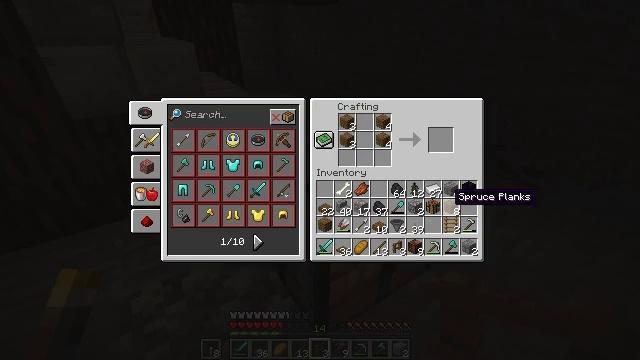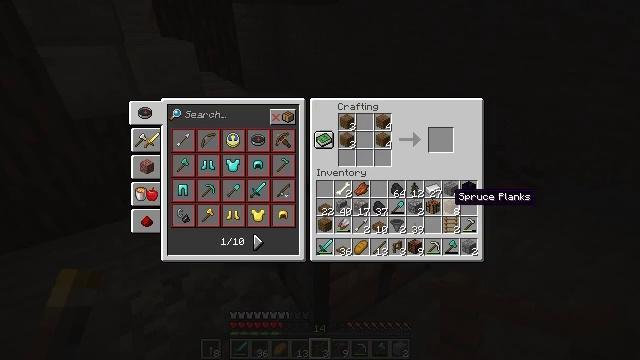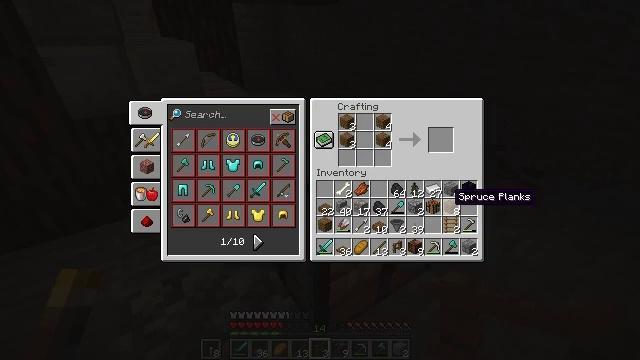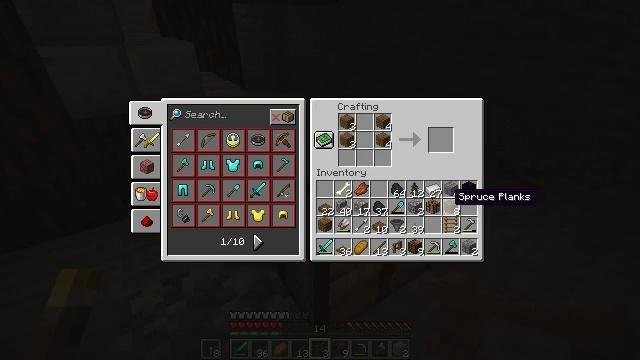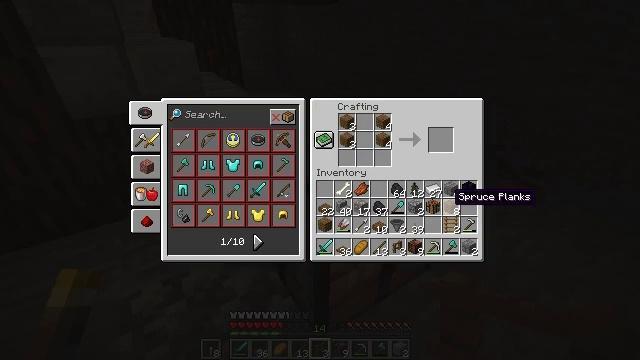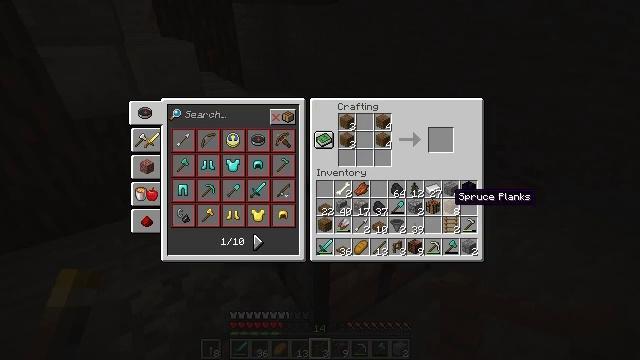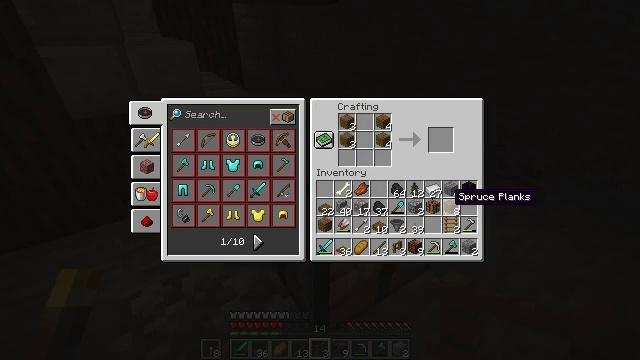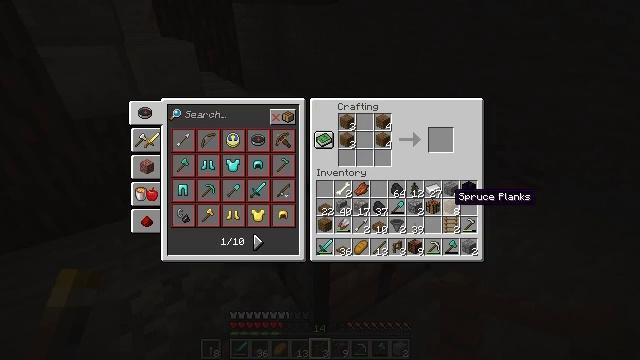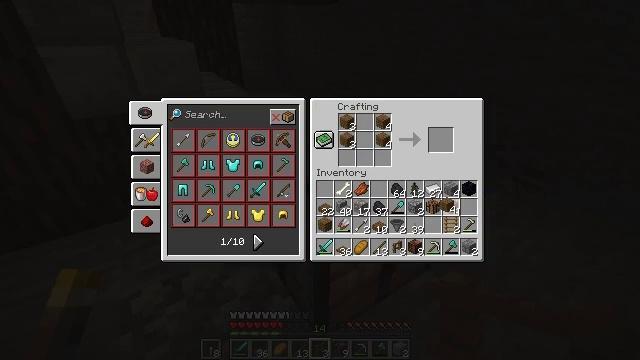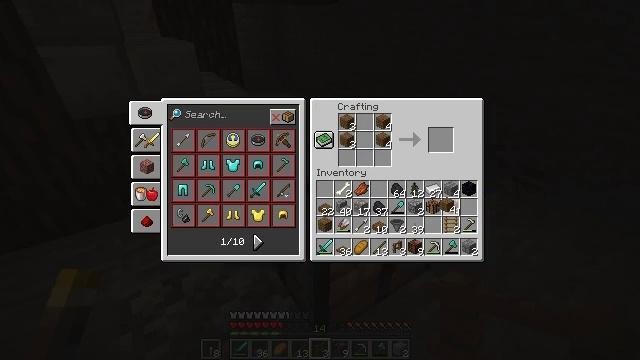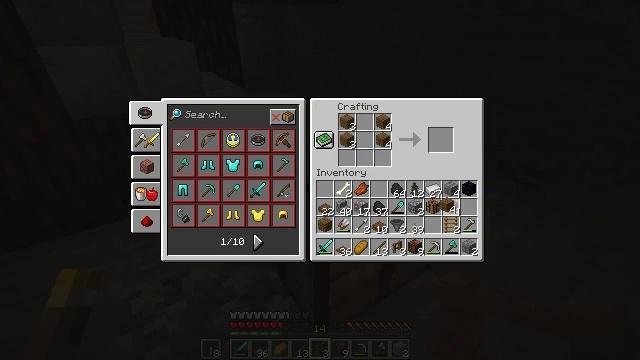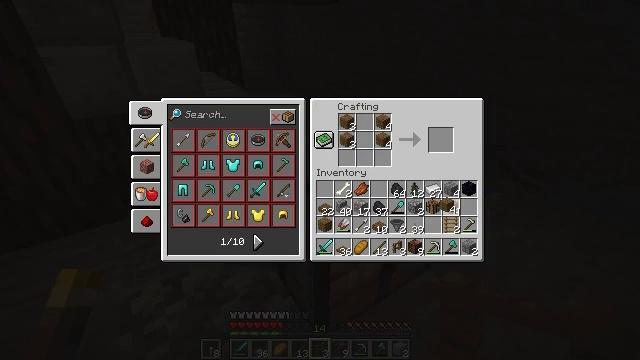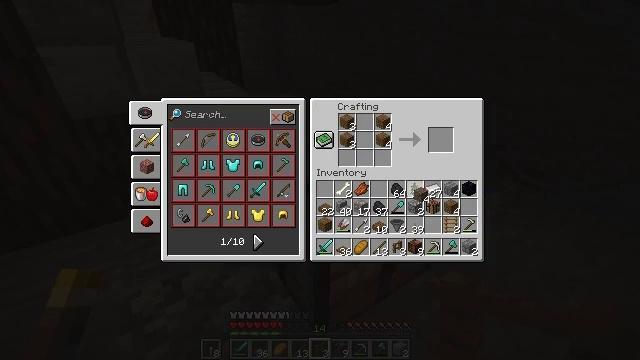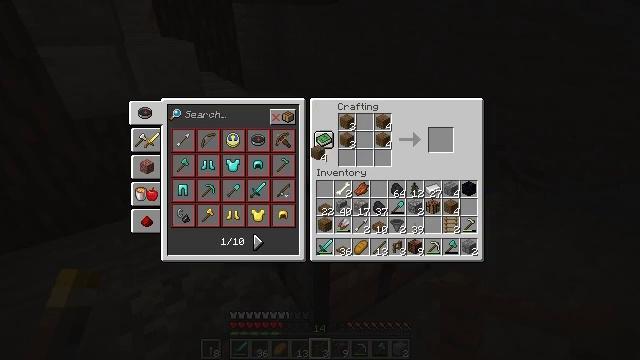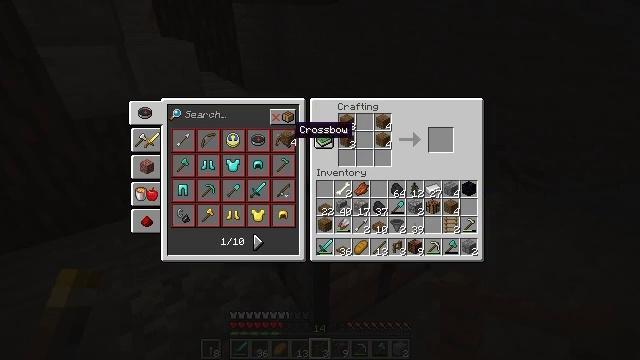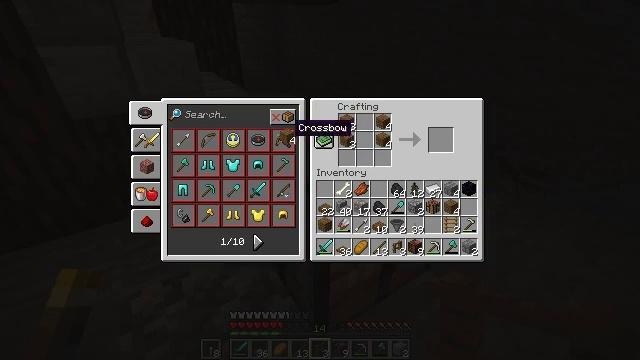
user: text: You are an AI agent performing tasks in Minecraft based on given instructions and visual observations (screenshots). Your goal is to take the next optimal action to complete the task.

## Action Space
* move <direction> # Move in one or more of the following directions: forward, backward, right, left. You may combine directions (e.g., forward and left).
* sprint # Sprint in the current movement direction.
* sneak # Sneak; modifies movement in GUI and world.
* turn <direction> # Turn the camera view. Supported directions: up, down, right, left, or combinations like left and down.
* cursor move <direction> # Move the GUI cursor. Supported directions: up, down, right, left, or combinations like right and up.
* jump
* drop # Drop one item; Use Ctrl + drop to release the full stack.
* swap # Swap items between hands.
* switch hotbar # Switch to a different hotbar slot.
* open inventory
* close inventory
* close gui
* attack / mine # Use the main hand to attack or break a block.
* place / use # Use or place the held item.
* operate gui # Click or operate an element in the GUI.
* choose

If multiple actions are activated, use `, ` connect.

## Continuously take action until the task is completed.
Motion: motion action
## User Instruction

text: Combine spruce planks and sticks to craft a spruce fence.
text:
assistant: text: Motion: no_op
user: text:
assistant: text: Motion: no_op
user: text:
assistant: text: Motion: no_op
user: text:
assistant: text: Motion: no_op
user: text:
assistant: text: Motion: no_op
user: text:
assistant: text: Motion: no_op
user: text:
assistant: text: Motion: no_op
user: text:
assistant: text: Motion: choose
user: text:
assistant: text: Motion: choose
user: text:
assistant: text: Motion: choose
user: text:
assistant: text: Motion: no_op
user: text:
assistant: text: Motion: cursor move left and up
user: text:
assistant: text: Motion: cursor move left and up
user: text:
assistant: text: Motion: cursor move left and up
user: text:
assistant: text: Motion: no_op
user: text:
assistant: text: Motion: no_op
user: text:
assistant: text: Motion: cursor move right
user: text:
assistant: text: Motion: cursor move right
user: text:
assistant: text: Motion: cursor move right
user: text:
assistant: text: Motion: no_op
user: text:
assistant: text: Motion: no_op
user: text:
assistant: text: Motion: no_op
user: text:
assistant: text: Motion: no_op
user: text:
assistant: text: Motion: no_op
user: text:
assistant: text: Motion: no_op
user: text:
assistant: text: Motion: no_op
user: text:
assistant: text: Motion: no_op
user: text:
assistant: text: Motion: no_op
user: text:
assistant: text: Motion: no_op
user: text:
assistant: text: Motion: no_op